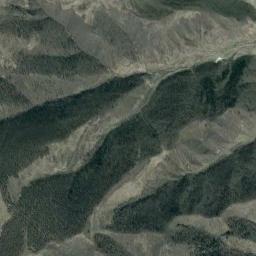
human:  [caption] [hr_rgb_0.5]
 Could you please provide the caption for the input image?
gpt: There is not the even mountain .

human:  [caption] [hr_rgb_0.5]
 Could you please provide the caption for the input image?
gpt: The mountain is full of bare land with lines of green plants .

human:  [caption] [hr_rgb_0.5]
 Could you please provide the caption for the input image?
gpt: There are some ridges on the mountain .

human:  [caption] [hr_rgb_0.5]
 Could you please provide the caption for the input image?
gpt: The mountains are covered with yellow dirt .

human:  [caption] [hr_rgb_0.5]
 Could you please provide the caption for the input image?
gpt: The folded mountain consists of some ridges and valleys .